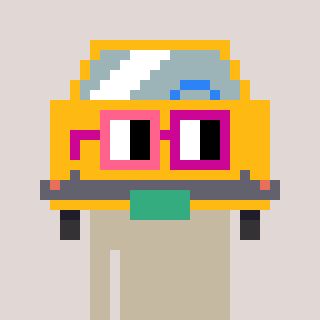
a pixel art character with square pink and red glasses, a taxi-shaped head and a green-colored body on a warm background